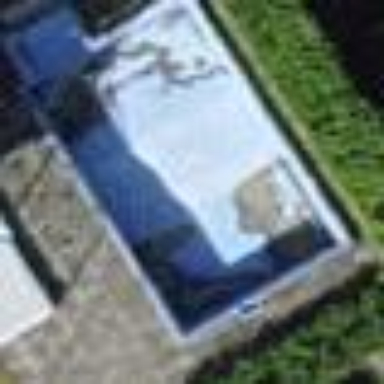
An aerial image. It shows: Swimming pool located in leisure land.